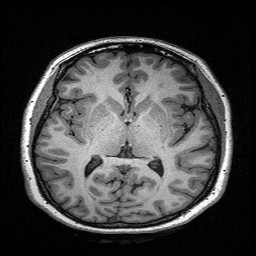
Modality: T1w
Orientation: coronal
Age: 24
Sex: female
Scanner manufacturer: siemens
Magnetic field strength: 3 T
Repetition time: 2.4 s
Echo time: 0.03 s